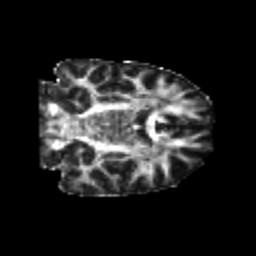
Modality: FA
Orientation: coronal
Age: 26
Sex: female
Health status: healthy
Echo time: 0.074 s